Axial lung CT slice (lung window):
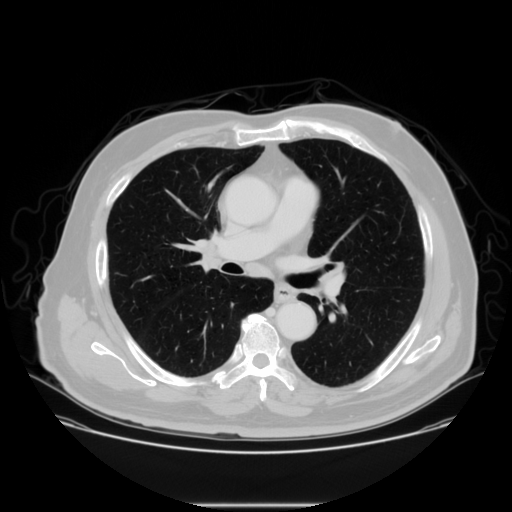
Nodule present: no